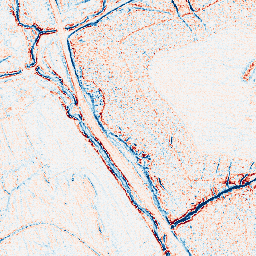
Category: edge_preserving
Decomposition family: anisotropic_diffusion
Decomposition parameters: iterations: 5
kappa: 100
gamma: 0.1
Upsampling method: area
Upsampling parameters: scale: 2
Upsampling scale: 2